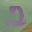
Label: 2